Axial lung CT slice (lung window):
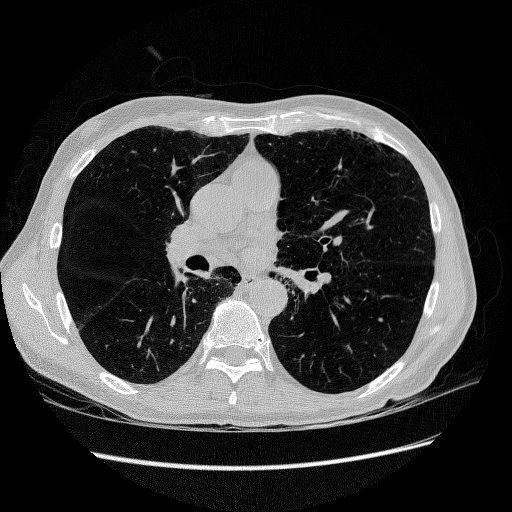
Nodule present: no